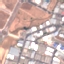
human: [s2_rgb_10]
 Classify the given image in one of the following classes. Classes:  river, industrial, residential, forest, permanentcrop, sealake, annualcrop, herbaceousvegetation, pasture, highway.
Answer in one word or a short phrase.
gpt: Industrial